Question: I'm a bit flabberghasted with this issue - in debug mode this issue doesn't come up at all, but in release mode it feels like there's almost nothing I can do to fix it.
Here's a screenshot of what's going on inside VS2013:

I initialize 'nResult' to 1L, and the internal value is shown as <PHONE>. In Debug mode, this value is indeed 1L.
Any ideas as to why the displayed value isn't even close to the initial value I set for 'nResult'? I've tried playing with compiler settings - in Debug mode this code runs fine.
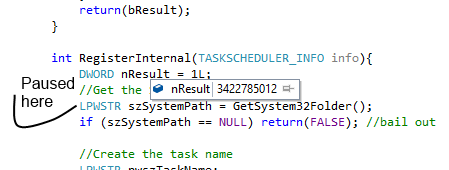
Answer: Your code is more than likely 'optimized'. This means that the compiler has moved and eliminated code in a way that your source code does not match what the compiler has produced.
Either debug unoptimized code, or debug optimized code with the full knowledge that the source may not match the actual instructions being performed.
If you want to debug a release build but see the correct values in the debugger, go to the Properties of your project in Visual Studio, go to the C/C++ section, and disable the optimizations. Rebuild.